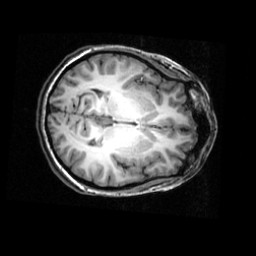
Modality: T1w
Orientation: axial
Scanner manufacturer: ge
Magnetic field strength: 3 T
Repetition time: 0.01222 s
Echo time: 0.005176 s